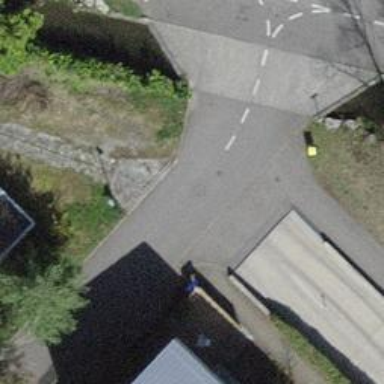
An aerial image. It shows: Post box.